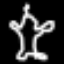
Label: frog